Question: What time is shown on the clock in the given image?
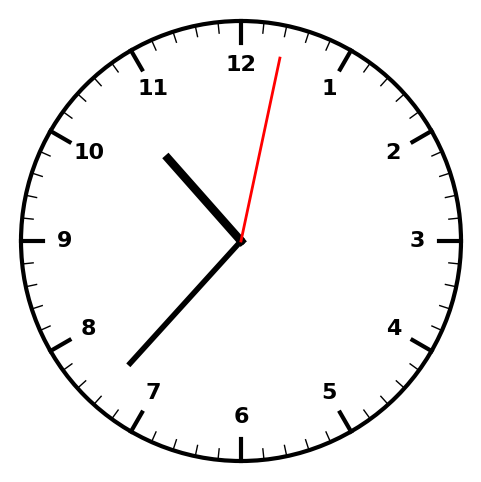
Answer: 10:37:02